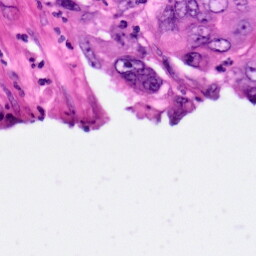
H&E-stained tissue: Pancreatic